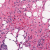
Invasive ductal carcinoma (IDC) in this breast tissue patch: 0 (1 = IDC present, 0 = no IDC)